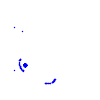
Particle: electron